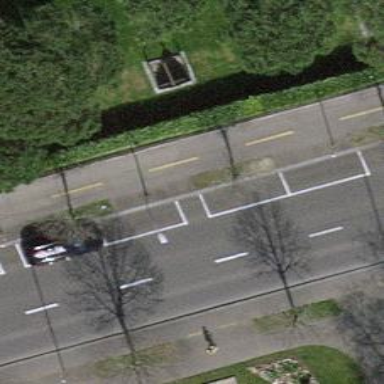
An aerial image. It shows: Avenue of trees.